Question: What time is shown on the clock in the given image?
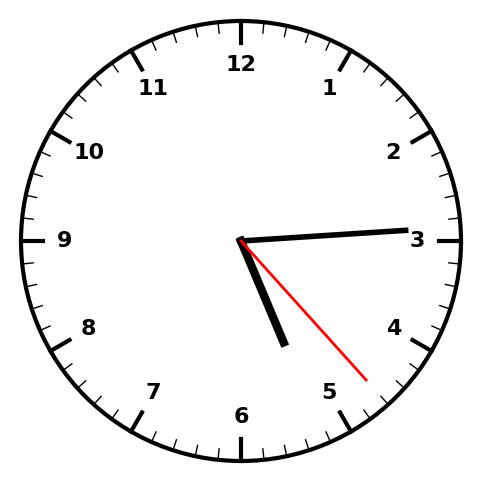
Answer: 05:14:23